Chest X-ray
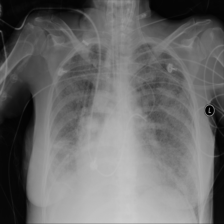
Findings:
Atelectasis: positive
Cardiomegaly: negative
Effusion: negative
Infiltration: negative
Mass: negative
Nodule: negative
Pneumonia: negative
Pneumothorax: negative
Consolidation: negative
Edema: negative
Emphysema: negative
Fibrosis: positive
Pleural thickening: negative
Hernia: negative